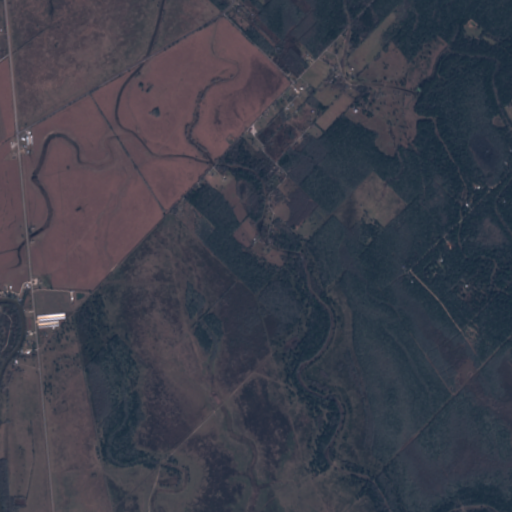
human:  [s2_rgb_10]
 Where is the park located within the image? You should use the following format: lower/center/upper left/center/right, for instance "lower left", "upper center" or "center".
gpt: The park is located in the upper center of the image.
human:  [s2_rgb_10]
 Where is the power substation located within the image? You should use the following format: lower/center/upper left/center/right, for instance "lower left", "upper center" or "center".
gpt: The power substation is located in the upper left of the image.
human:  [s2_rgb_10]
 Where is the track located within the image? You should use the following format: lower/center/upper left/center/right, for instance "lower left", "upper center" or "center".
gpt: There is no track in the image.